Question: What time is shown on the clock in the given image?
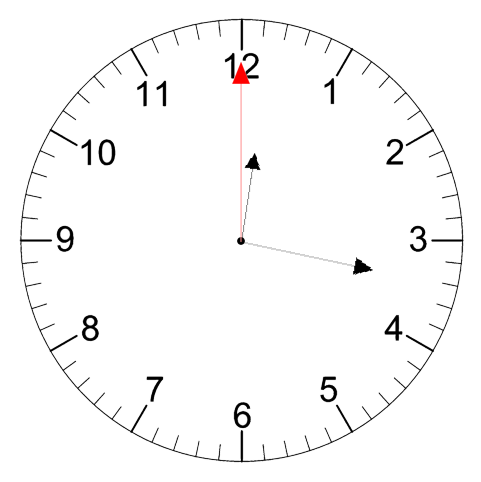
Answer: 12:17:00